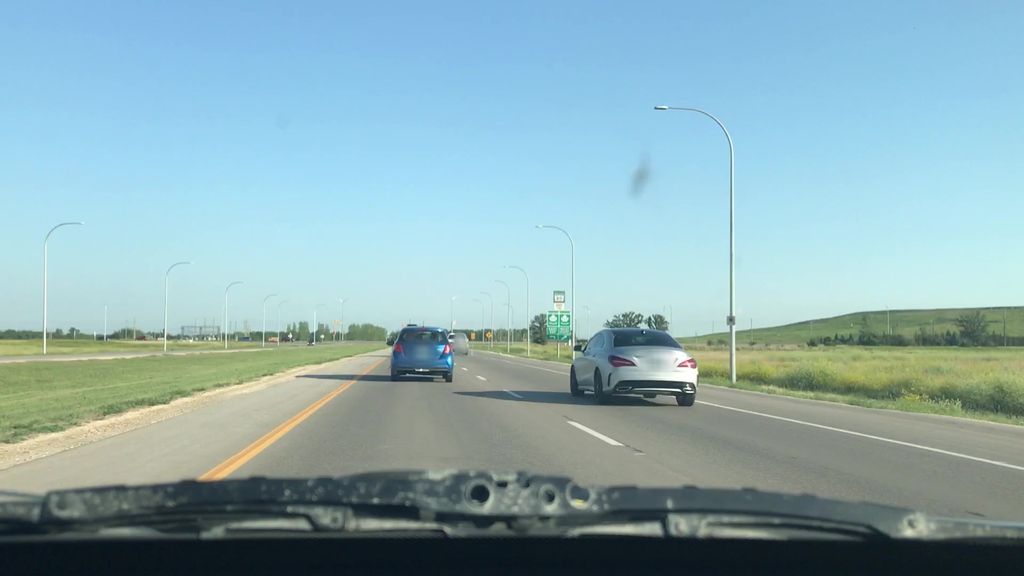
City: winnipeg